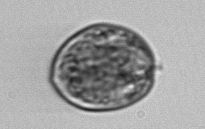
Label: Prorocentrum